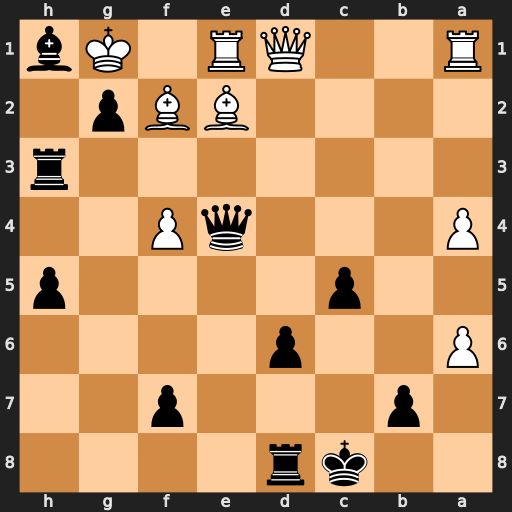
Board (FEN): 2kr4/1p3p2/P2p4/2p4p/P3qP2/7r/4BBp1/R2QR1Kb
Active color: b
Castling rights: -
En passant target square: -
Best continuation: Qxf4 Bg4+ hxg4 Qxg4+ Qxg4